Field crop: maize
Growth stage: 2
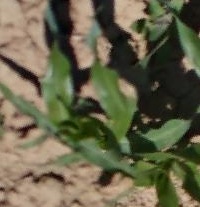
Species: maize